Question: I have a DevExpress GridControl and I'm using an 'ObservableCollection<LogEntry>' as the data source, which <URL> should work in .NET 4.
LogEntry is defined as
'''
public class LogEntry
{
[UsedImplicitly] public string Time;
[UsedImplicitly] public string LogLevel;
[UsedImplicitly] public string Cutpoint;
[UsedImplicitly] public string Method;
[UsedImplicitly] public string Parameters;
}
'''
and I have set up the columns plus the binding in the Designer.
I can see that the grid gets additional rows whenever a log event arrives, but the content is empty:

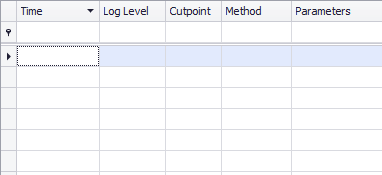
Answer: I have used public fields instead of properties. Changing the definition to
'''
public class LogEntry
{
[UsedImplicitly] public string Time { get; set; }
[UsedImplicitly] public string LogLevel { get; set; }
[UsedImplicitly] public string Cutpoint { get; set; }
[UsedImplicitly] public string Method { get; set; }
[UsedImplicitly] public string Parameters { get; set; }
}
'''
solved the problem.